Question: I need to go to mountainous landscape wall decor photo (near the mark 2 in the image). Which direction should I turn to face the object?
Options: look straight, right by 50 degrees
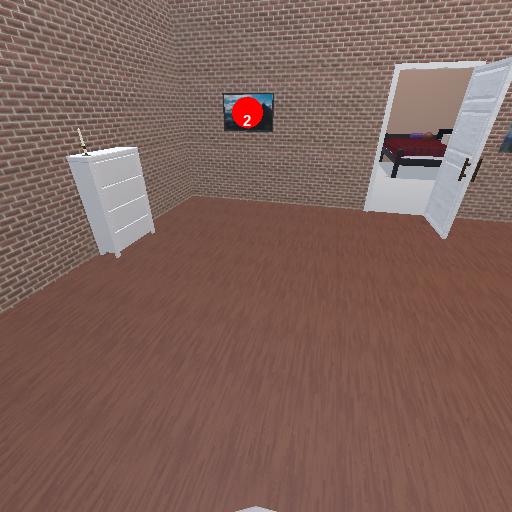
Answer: look straight